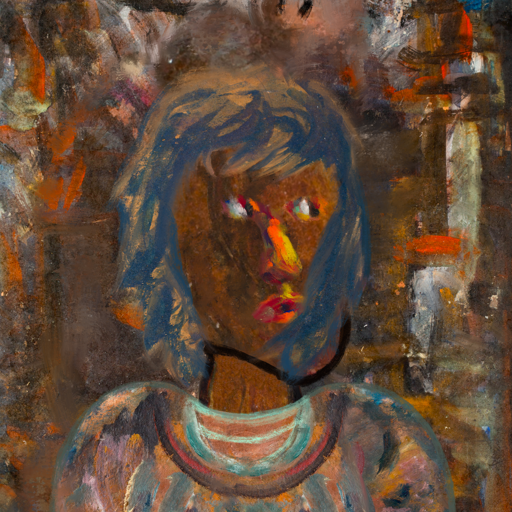
Background: GypsyQueen, Head And Neck Side: Mosgoul, Face Side: An_Impression, Bust: Boggyland, Hair Side: In_The_Sun, Head Accessory: Blank, Second Necklace: Blank, Necklace: Blank, Baby: Blank